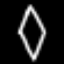
Label: diamond